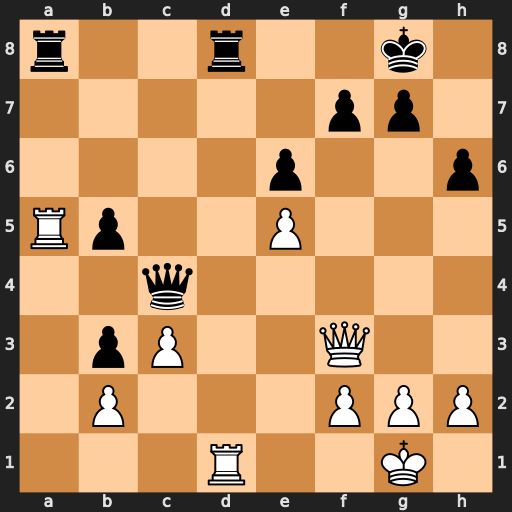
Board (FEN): r2r2k1/5pp1/4p2p/Rp2P3/2q5/1pP2Q2/1P3PPP/3R2K1
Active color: w
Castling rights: -
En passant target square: -
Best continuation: Rxa8 Rxa8 Qxa8+